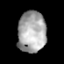
Tissue: prostate
Cell type: T cells
Senescence score: 0.2996
Nuclear area (px): 1142
Mean DAPI intensity: 167.957